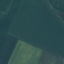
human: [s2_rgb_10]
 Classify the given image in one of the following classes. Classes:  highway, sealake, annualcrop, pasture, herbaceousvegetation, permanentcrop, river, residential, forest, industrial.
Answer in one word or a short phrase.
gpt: AnnualCrop